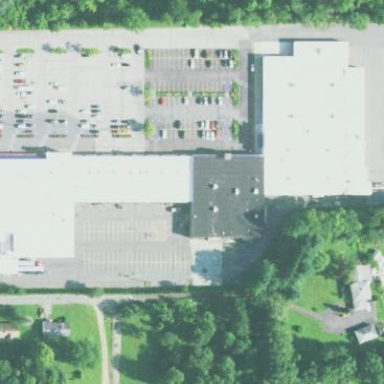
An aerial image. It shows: Mall building.